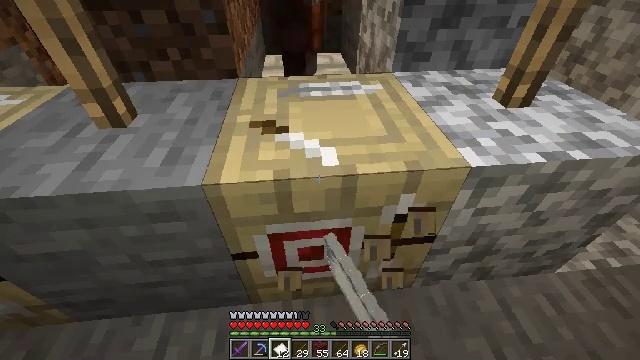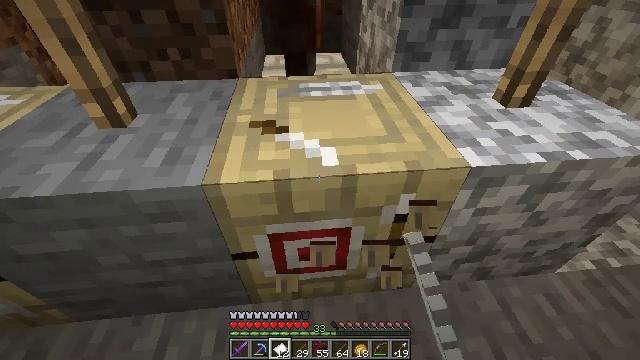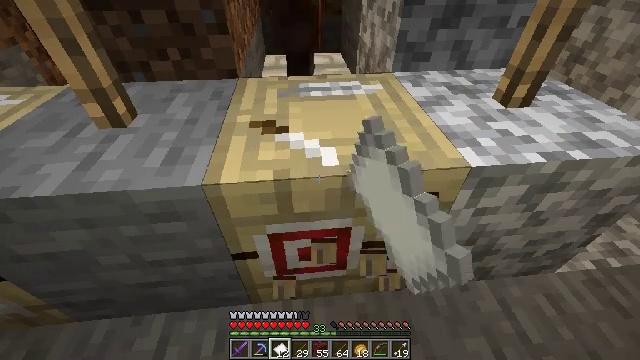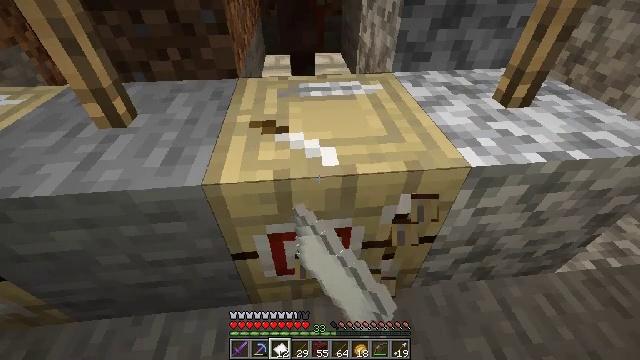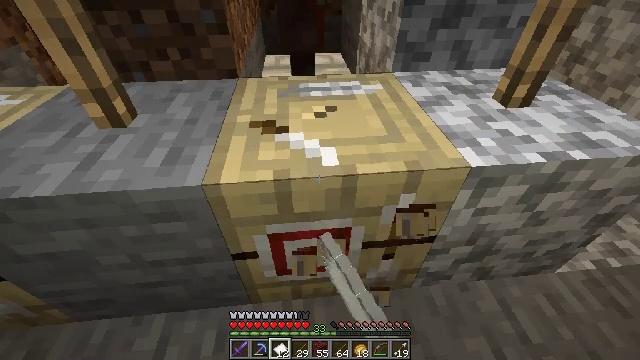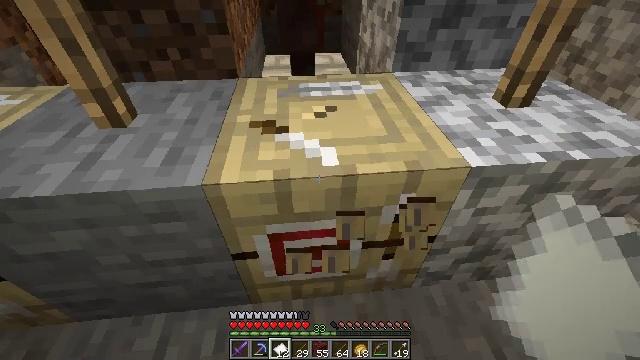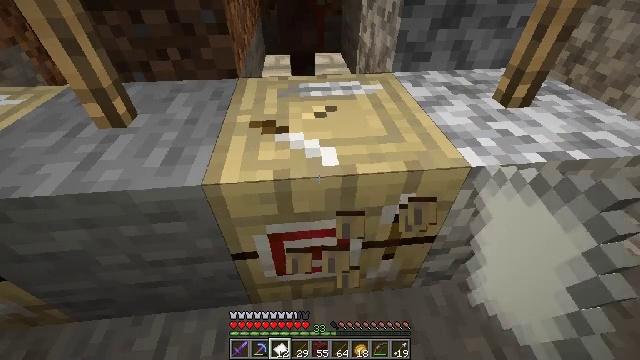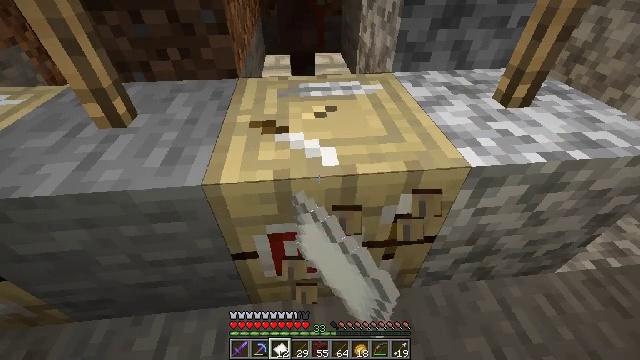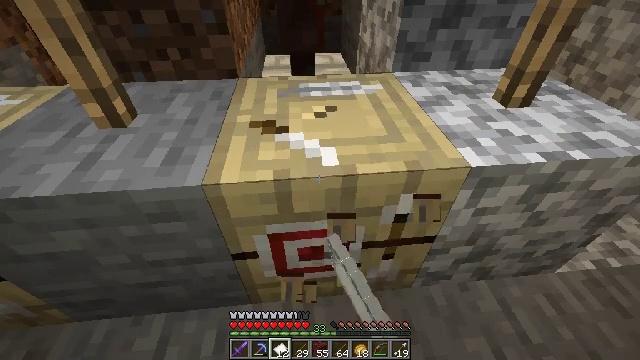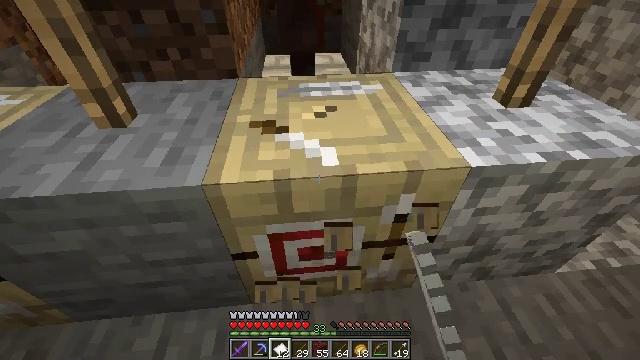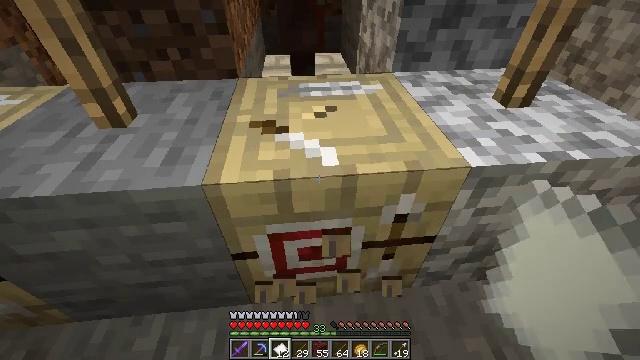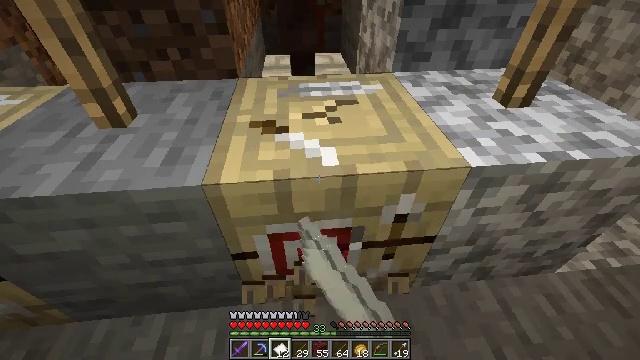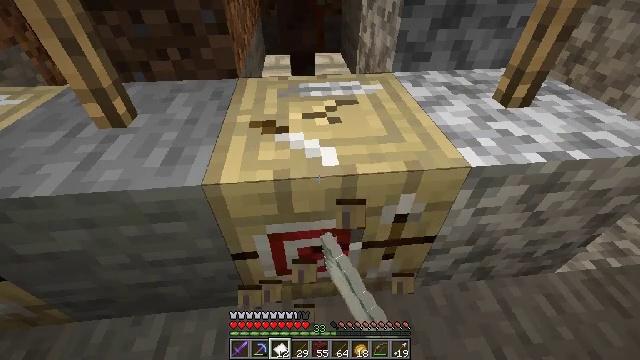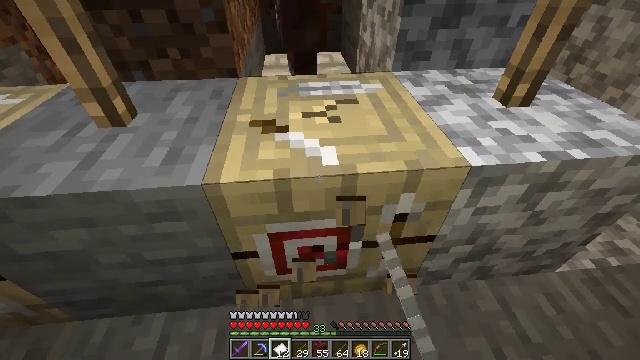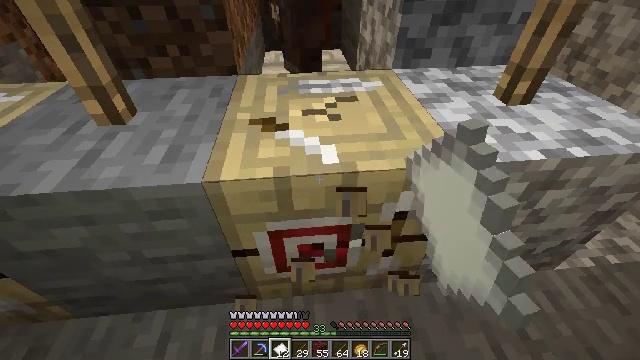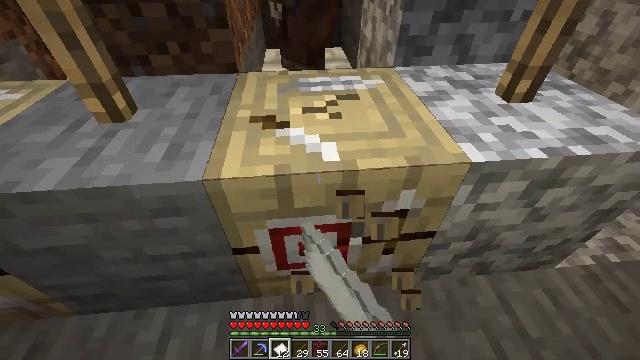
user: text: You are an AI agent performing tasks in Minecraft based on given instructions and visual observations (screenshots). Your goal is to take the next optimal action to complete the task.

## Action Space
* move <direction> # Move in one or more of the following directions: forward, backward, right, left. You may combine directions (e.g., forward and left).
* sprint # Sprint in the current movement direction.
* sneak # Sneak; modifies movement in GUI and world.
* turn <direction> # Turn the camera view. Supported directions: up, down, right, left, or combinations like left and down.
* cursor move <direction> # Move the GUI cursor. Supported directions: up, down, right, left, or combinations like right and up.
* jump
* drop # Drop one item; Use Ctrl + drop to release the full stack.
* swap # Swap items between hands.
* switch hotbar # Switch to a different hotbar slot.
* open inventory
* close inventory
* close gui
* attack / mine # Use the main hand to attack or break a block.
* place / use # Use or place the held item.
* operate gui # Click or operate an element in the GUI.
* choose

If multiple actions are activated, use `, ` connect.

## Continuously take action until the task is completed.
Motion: motion action
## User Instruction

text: Get the fletching table back into the inventory.
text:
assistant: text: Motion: attack / mine
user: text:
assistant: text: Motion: attack / mine
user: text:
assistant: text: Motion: attack / mine
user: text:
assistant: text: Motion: attack / mine
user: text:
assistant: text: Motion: attack / mine
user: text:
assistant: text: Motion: attack / mine
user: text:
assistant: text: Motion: attack / mine
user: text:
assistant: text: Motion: attack / mine
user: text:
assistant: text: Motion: attack / mine
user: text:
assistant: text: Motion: attack / mine
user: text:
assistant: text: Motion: attack / mine
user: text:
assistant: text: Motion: attack / mine
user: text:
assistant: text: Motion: attack / mine
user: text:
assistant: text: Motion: attack / mine
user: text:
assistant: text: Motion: attack / mine
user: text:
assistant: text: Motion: attack / mine
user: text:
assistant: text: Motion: attack / mine
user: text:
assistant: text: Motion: attack / mine
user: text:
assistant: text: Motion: attack / mine
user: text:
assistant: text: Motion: attack / mine
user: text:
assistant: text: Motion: attack / mine
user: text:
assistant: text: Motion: attack / mine
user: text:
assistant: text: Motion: attack / mine
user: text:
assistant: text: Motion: attack / mine
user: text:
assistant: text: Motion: attack / mine
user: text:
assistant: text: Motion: attack / mine
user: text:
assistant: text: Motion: attack / mine
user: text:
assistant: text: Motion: attack / mine
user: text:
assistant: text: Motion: attack / mine
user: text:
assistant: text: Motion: attack / mine